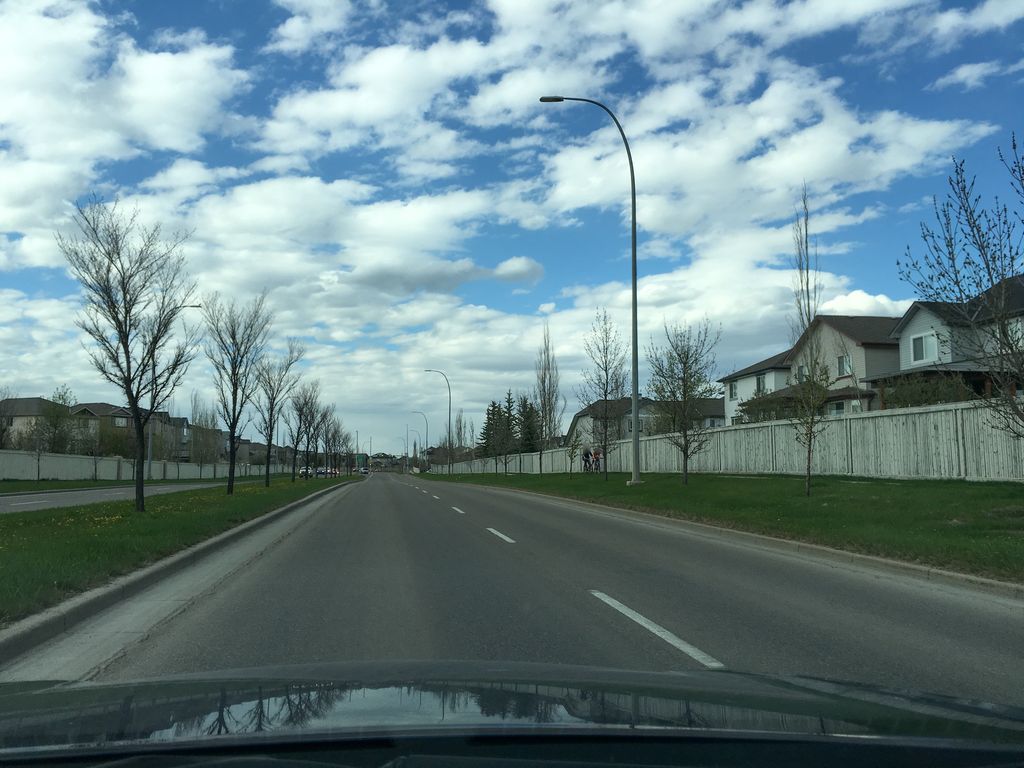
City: calgary